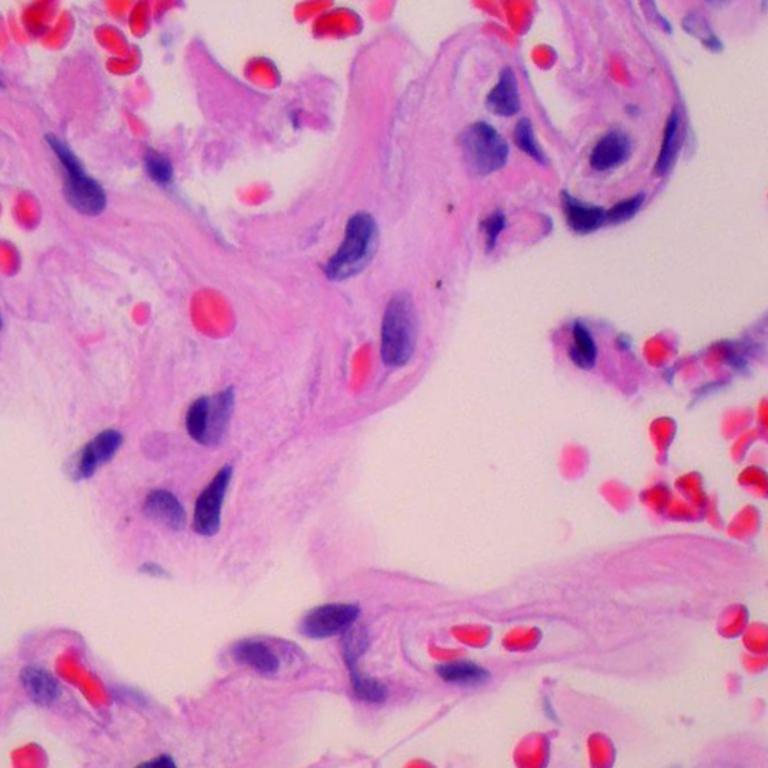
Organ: lung
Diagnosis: benign